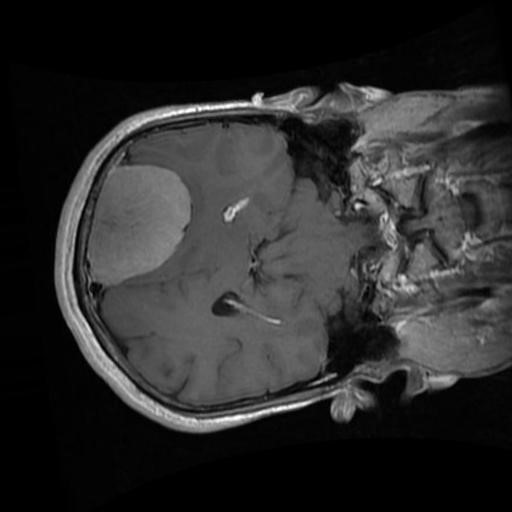
Label: brain_menin